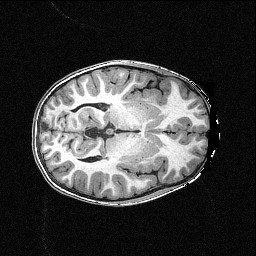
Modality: T1w
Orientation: axial
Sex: female
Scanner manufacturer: siemens
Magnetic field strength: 3 T
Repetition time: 2.3 s
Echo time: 0.00336 s